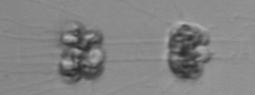
Label: Leptocylindrus_mediterraneus